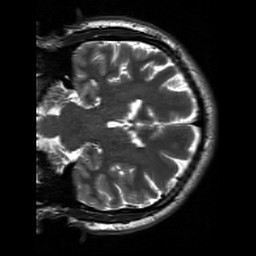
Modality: T2w
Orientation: coronal
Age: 27
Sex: male
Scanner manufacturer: siemens
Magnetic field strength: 3 T
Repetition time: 7 s
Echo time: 0.09 s